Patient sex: M
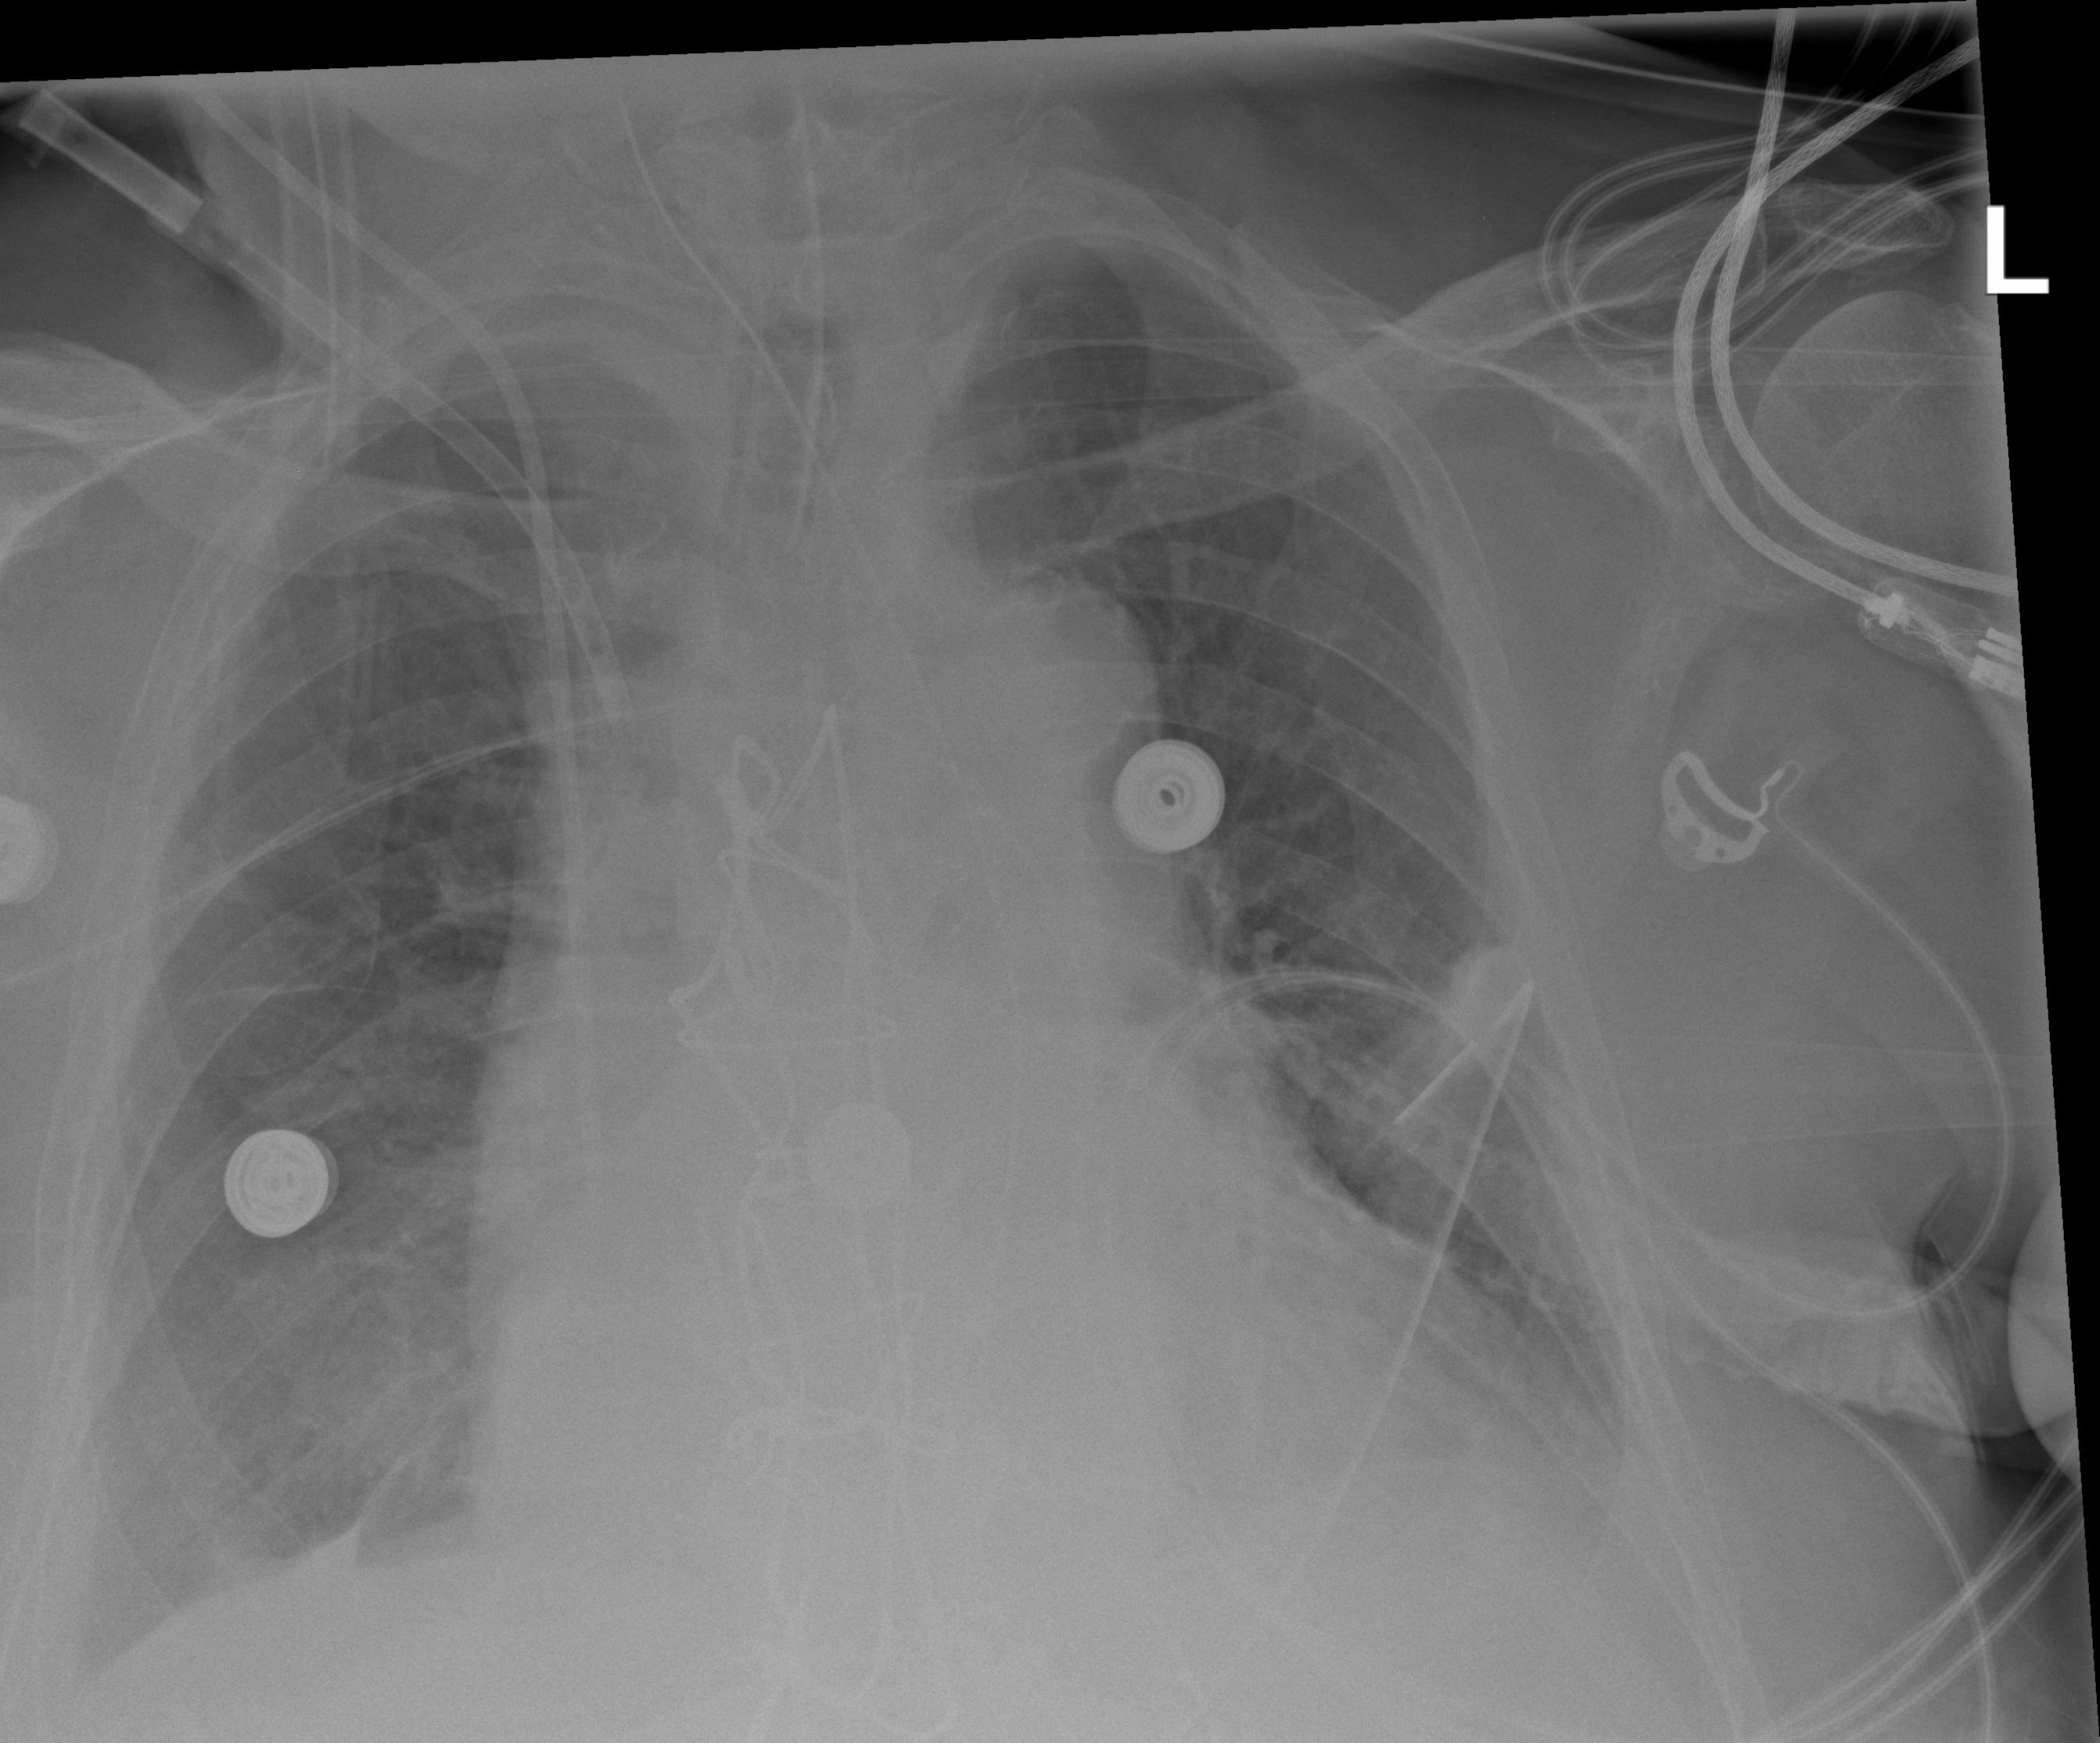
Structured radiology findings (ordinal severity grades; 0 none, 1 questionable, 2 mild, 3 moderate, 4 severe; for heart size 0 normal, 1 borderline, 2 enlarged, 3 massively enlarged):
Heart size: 2
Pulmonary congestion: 0
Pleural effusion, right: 2
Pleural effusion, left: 1
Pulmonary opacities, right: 0
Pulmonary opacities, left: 0
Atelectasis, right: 2
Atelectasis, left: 2